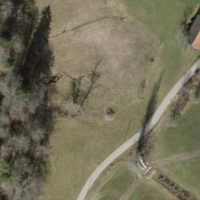
EUNIS habitat code: 24
Species observed at this site:
Lysimachia vulgaris